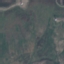
Land use / land cover: HerbaceousVegetation